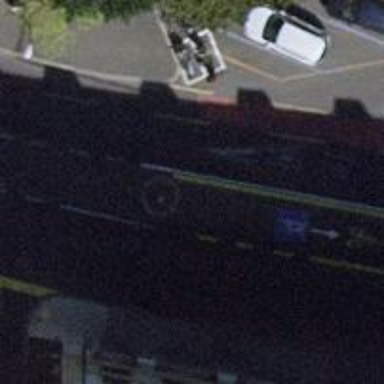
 featuring lanes for both cycling and buses on the left and shared bus lane on the right."